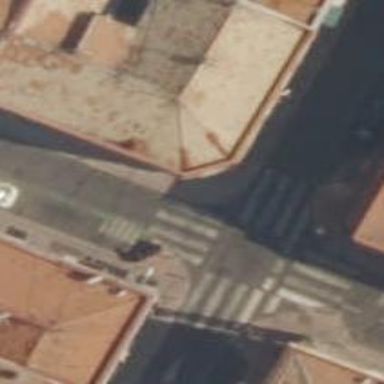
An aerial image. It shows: Uncontrolled zebra crossing on the road.